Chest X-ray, PA view. Patient: 59 years old, sex M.
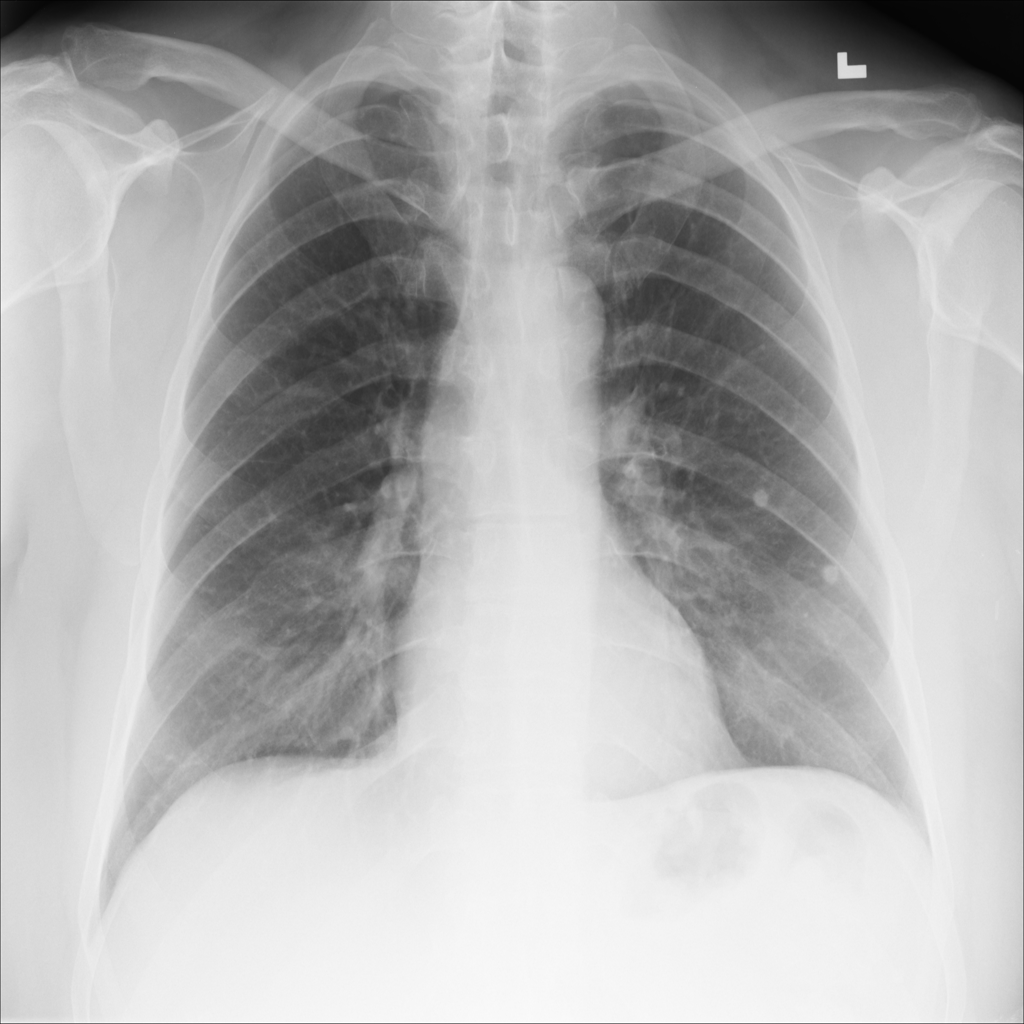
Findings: No Finding